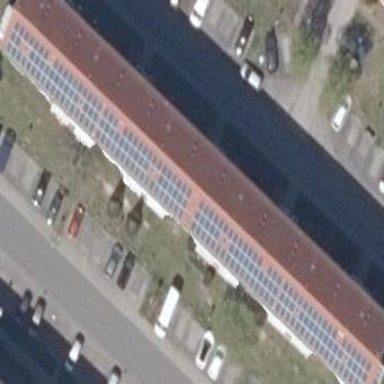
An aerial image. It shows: Solar photovoltaic panel generator placed on roof.